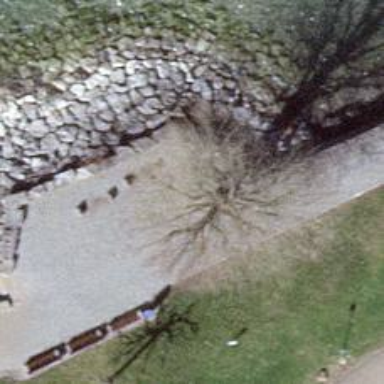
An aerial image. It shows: Bench for seating.